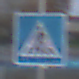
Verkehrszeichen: FussgaengerueberwegRechts
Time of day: SunriseSunset
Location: Outdoor (Suburban)
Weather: PartlyCloudy
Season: NotSpecified
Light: Natural